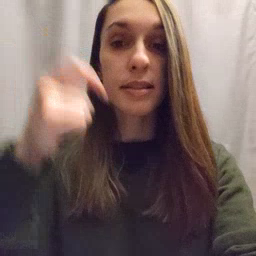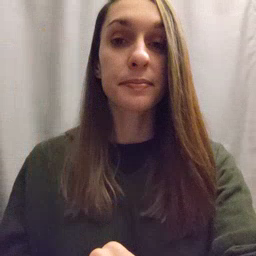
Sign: because